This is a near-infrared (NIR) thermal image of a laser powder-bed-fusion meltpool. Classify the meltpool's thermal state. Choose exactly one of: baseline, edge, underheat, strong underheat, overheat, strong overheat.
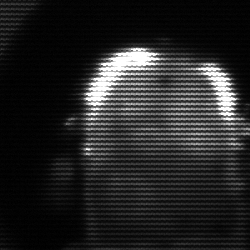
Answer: baseline